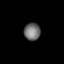
Tissue: prostate
Cell type: T cells
Senescence score: 0.8579
Nuclear area (px): 279
Mean DAPI intensity: 111.129